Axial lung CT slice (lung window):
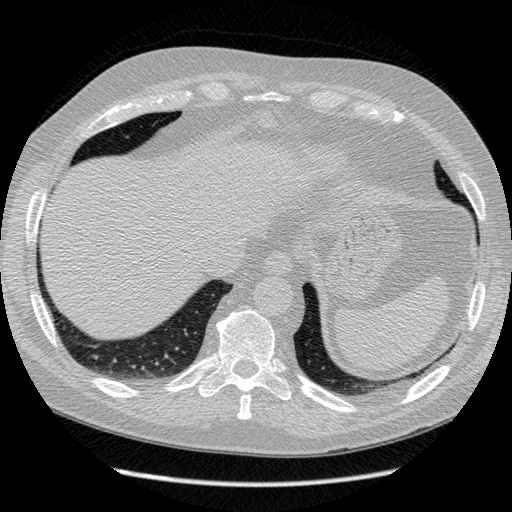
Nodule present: no